Brain MRI, T1c slice (ischemic stroke SPES case)
Modalities acquired: T1c|T2|DWI|CBF|CBV|TTP|Tmax
Volume shape: 96x110x71 voxels, spacing: 2x2x2 mm
Slice 43 of 71
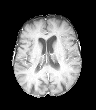
Lesion size: 6574 voxels